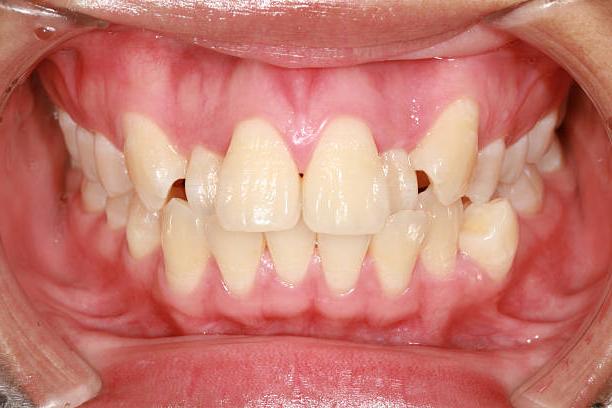
Condition: Gingivitis